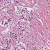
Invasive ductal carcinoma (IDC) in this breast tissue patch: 1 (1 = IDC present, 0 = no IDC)